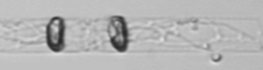
Label: Dactyliosolen_blavyanus